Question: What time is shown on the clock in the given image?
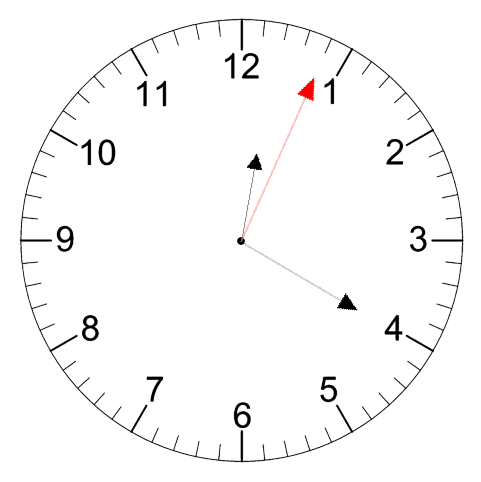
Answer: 12:20:04